Interaction volume radius: 5 \u00c5
Interaction volume height: 15 \u00c5
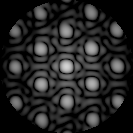
Disorder parameter: 0.142